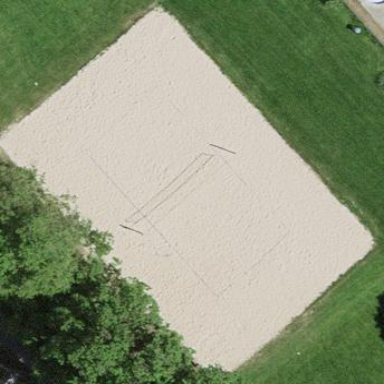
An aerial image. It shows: Beach volleyball pitch for leisure land activities.